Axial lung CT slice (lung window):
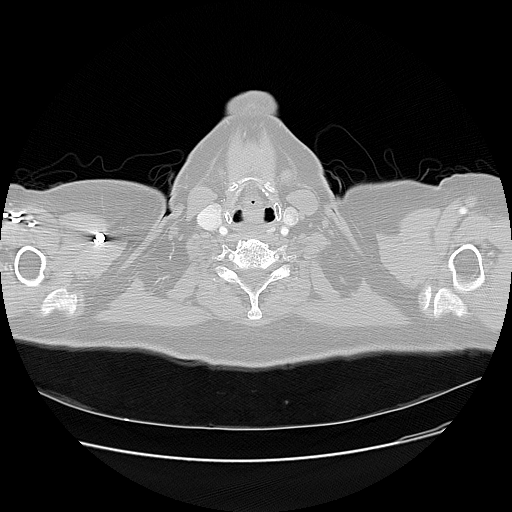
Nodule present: no